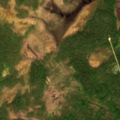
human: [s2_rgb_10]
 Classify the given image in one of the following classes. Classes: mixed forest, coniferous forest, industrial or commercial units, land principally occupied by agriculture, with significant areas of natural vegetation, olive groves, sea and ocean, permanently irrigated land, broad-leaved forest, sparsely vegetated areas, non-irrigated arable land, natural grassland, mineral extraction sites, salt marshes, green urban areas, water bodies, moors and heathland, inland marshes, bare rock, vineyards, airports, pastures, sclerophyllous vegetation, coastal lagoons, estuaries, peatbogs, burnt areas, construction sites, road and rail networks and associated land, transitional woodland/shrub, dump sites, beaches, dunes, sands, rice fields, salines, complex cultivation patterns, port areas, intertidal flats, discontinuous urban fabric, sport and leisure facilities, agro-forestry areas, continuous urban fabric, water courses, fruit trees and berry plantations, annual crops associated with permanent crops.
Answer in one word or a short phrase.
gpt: coniferous forest, transitional woodland/shrub, peatbogs